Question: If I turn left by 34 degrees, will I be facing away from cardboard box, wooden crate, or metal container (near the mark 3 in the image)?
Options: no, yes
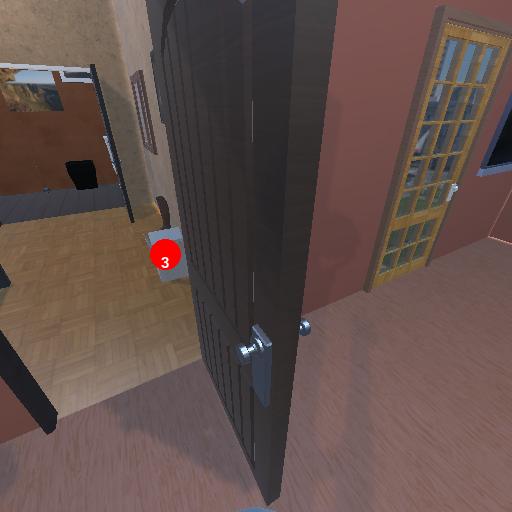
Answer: no